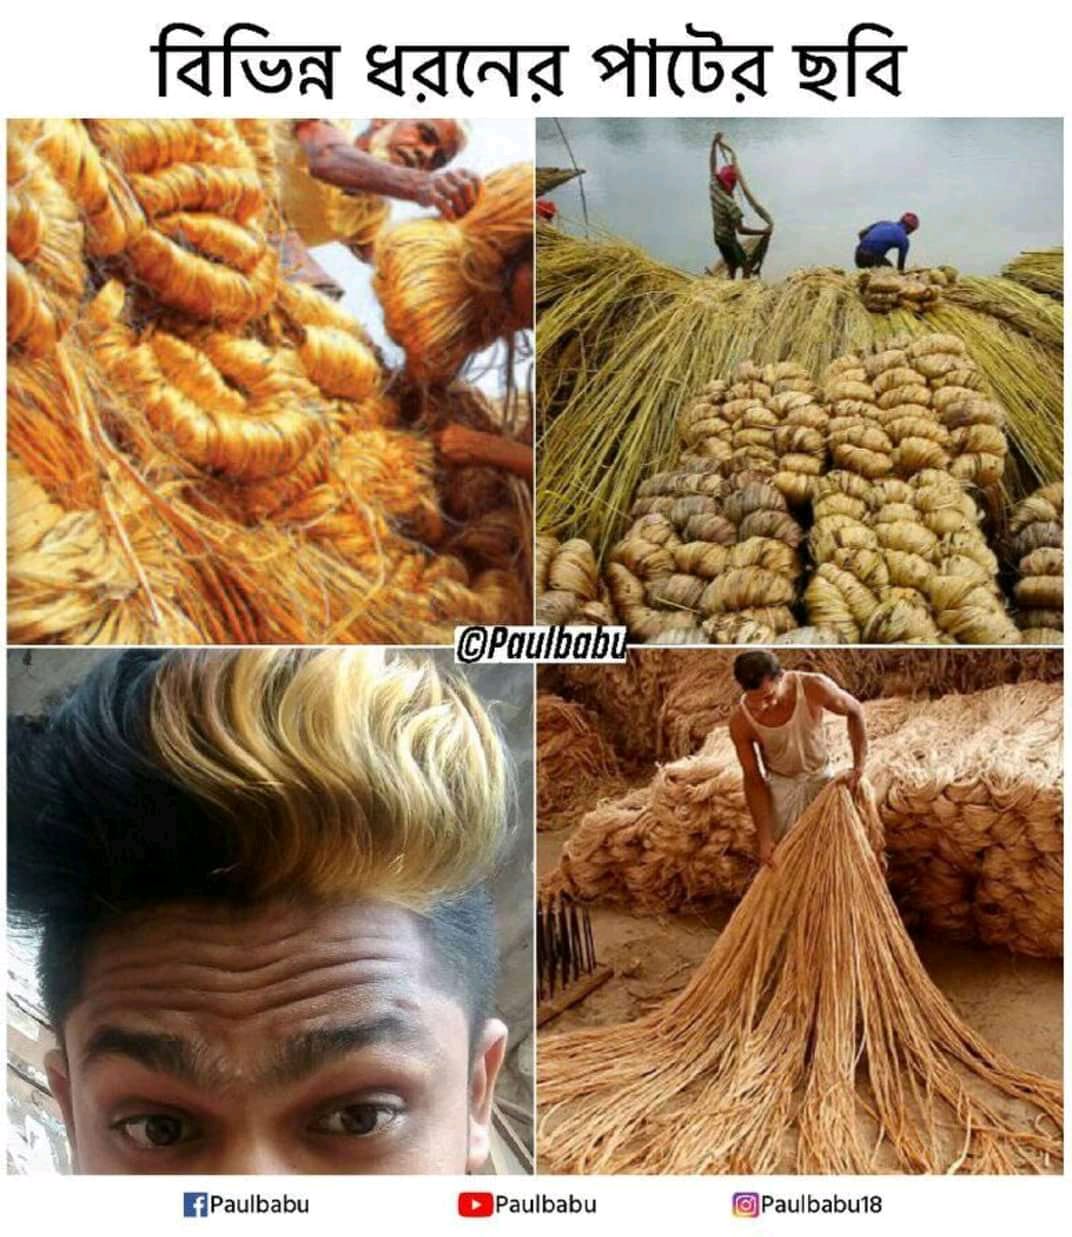
Caption: বিভিন্ন ধরনের পাটের ছবি
Label: non-hate